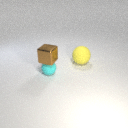
small cyan rubber sphere below small brown metal cube